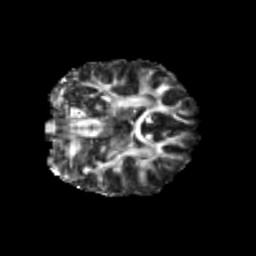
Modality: FA
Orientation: coronal
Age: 19
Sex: male
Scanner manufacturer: siemens
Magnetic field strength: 3 T
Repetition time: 3.5 s
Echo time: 0.113 s